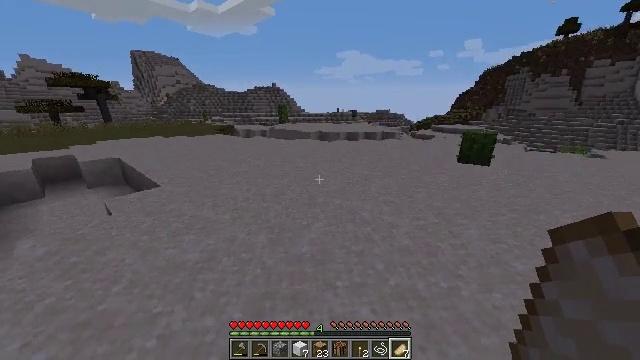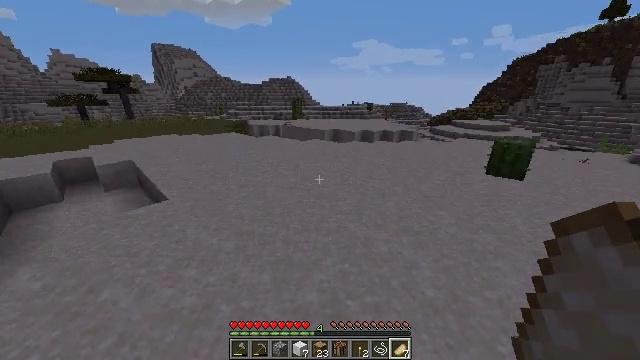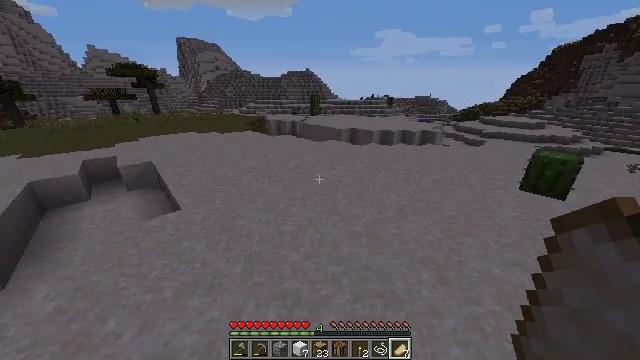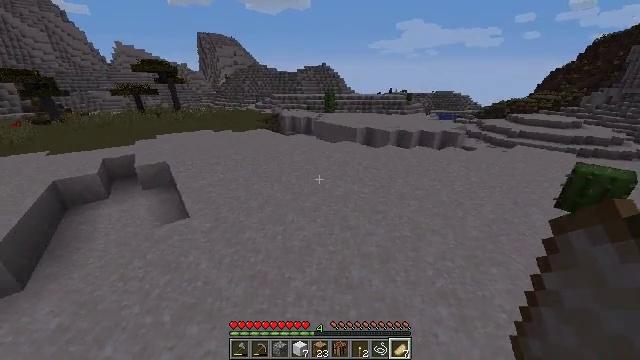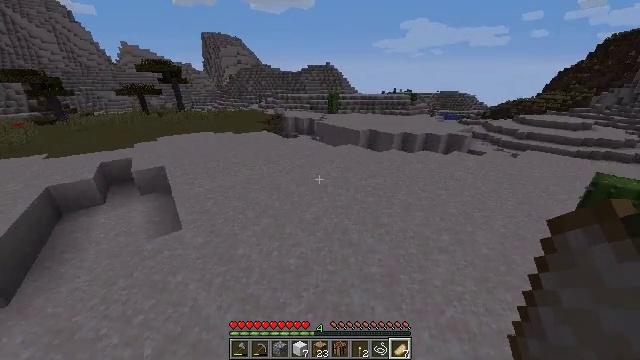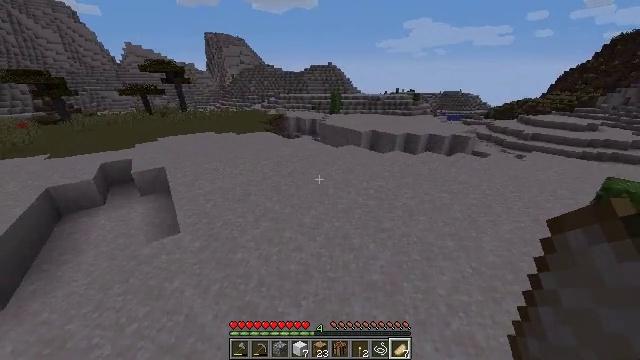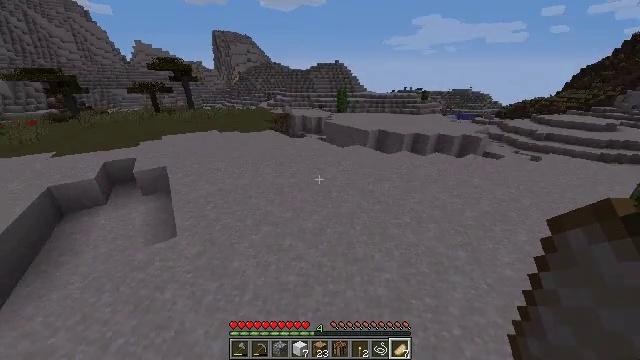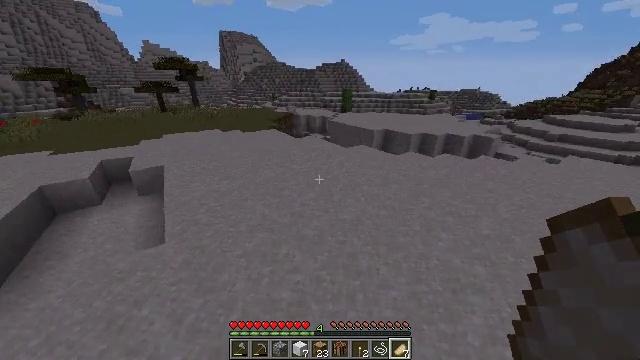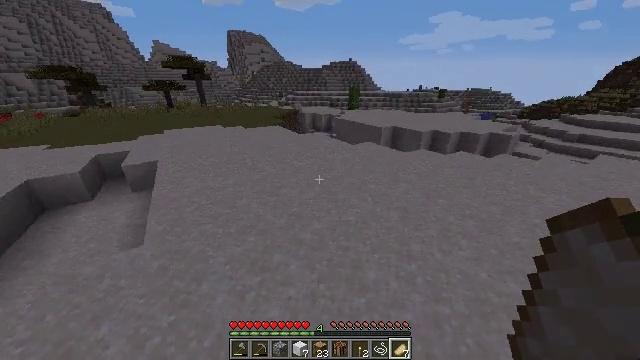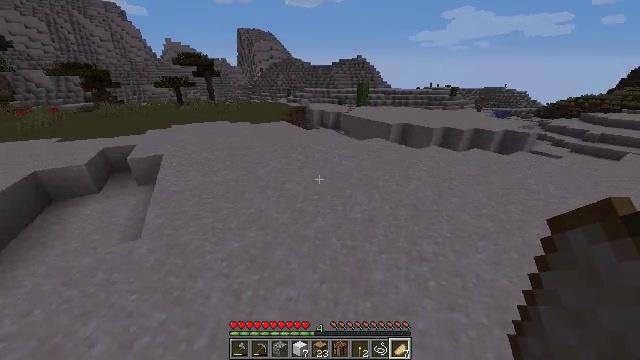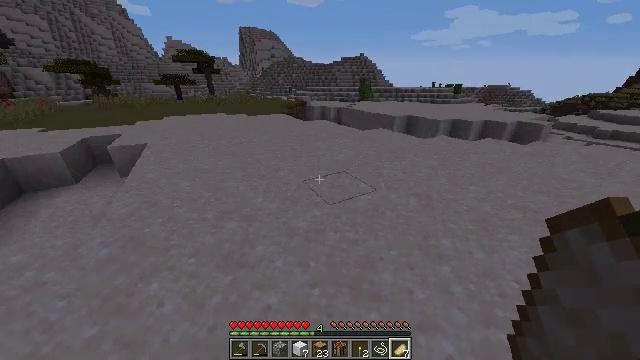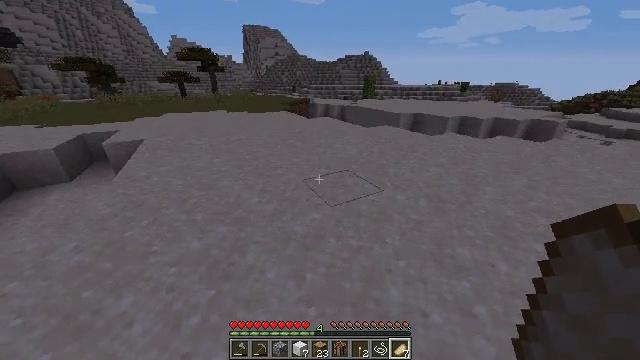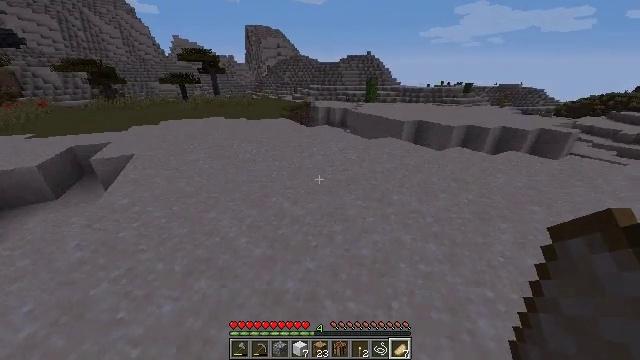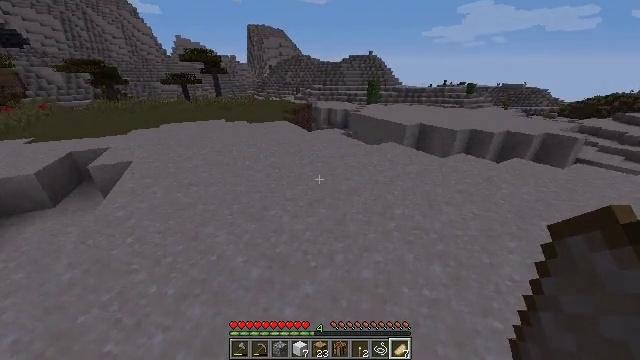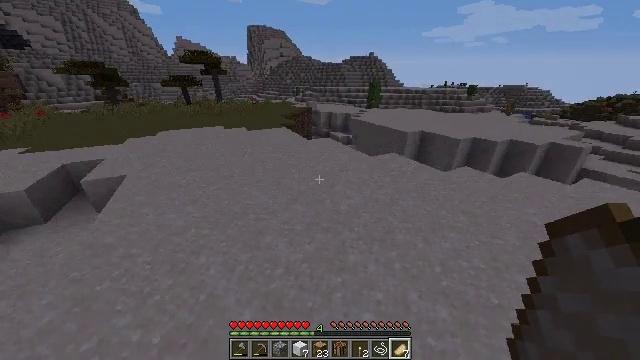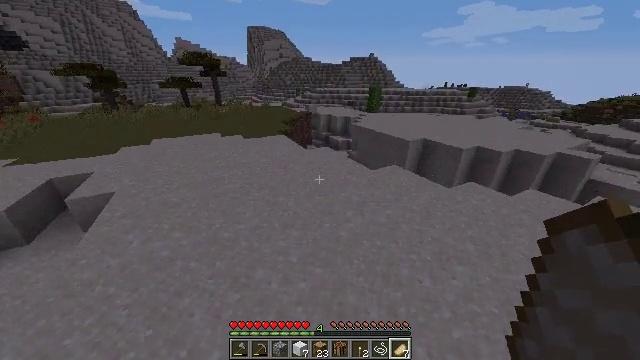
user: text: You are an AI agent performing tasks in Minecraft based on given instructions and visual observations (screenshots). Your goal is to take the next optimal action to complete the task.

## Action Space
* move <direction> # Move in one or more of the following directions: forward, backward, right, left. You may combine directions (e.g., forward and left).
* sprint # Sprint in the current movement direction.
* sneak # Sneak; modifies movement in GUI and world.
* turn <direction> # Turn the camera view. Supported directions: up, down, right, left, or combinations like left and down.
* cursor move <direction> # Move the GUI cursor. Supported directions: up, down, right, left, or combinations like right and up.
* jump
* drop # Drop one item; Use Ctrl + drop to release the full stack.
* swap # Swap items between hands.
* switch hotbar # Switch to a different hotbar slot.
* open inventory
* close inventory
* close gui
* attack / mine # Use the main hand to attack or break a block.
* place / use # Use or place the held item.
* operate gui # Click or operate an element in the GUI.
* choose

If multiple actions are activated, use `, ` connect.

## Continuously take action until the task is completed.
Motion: motion action
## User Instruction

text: Mine the terracotta block.
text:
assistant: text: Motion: move forward, sprint, turn left and down, jump
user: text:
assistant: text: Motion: move forward, sprint, turn left and down, jump
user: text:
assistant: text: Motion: move forward, sprint, turn left and down, jump
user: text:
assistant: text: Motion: move forward, sprint, jump
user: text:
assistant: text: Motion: move forward, sprint, jump
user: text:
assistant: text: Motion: move forward, sprint, turn left, jump
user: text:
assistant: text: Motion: move forward, sprint, turn left, jump
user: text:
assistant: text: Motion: move forward, sprint, turn left, jump
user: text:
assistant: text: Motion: move forward, sprint, turn left, jump
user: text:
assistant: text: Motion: move forward, sprint, jump
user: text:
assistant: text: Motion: move forward, sprint, turn left, jump
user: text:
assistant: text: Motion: move forward, sprint, jump
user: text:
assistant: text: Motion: move forward, sprint, jump
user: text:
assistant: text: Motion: move forward, sprint, jump
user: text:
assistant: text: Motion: move forward, sprint, jump
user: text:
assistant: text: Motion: move forward, sprint, jump
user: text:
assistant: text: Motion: move forward, sprint, jump
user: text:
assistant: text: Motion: move forward, sprint, jump
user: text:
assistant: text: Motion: move forward, sprint, jump
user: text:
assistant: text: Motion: move forward, sprint, turn left, jump
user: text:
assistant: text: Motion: move forward, sprint, turn left, jump
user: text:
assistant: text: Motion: move forward, sprint, turn left, jump
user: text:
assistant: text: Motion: move forward, sprint, turn left, jump
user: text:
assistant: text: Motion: move forward, sprint, jump
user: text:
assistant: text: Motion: move forward, sprint, jump
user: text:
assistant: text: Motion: move forward and move left, sprint, jump
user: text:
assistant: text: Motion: move forward and move left, sprint, turn right, jump
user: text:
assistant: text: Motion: move forward, sprint, turn right and down, jump
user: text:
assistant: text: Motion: move forward, sprint, turn right, jump
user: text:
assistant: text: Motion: move forward, sprint, jump